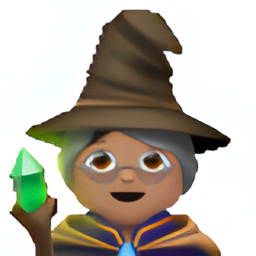
Name: woman mage medium skin tone
Emoji: 🧙🏽‍♀️
Group: People & Body
Sub-group: person-fantasy